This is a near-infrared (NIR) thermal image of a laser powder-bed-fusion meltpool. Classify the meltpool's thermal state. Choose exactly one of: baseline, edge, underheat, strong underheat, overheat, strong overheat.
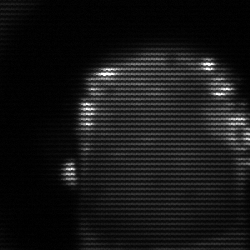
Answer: baseline